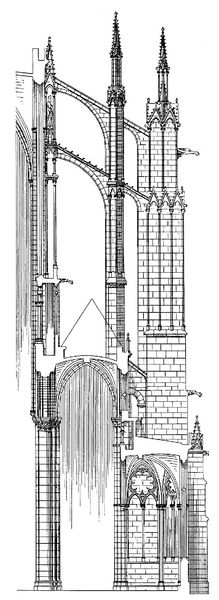
Titel: Beauvais, Kathedrale Sainte-Pierre, Chor von Osten (Chorumgang und Kapellenkranz 1227-45, Hochchor und Einwölbung 1255-72)
Standort: Beauvais (EU - F - Picardie)
Schlagwörter: fenster, schwarz, skizze, säule, säulen, zeichnung, dach, alt, wand, architektur, kirche, gotik, kreis, rund, turm, bogen, mauer, ziegel, grafik, backstein, hoch, striche, tor, bögen, eingang, stütze, türmchen, türme, dom, druck, schnitt, entwurf, kathedrale, gotisch, rosette, spitzbogen, mittelalter, plan, riß, streben, sakral, aufriss, bauplan, gemauert, fialen, strebewerk, baustil, gewände, strebepfeiler, lanzettenfenster, strebebögen, achtpass, drck, gotiik